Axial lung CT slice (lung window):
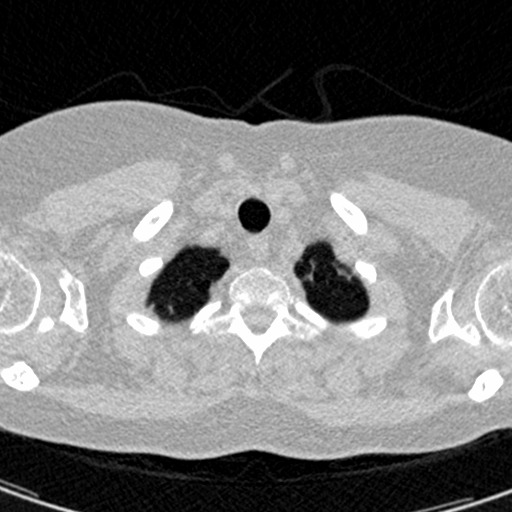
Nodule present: no